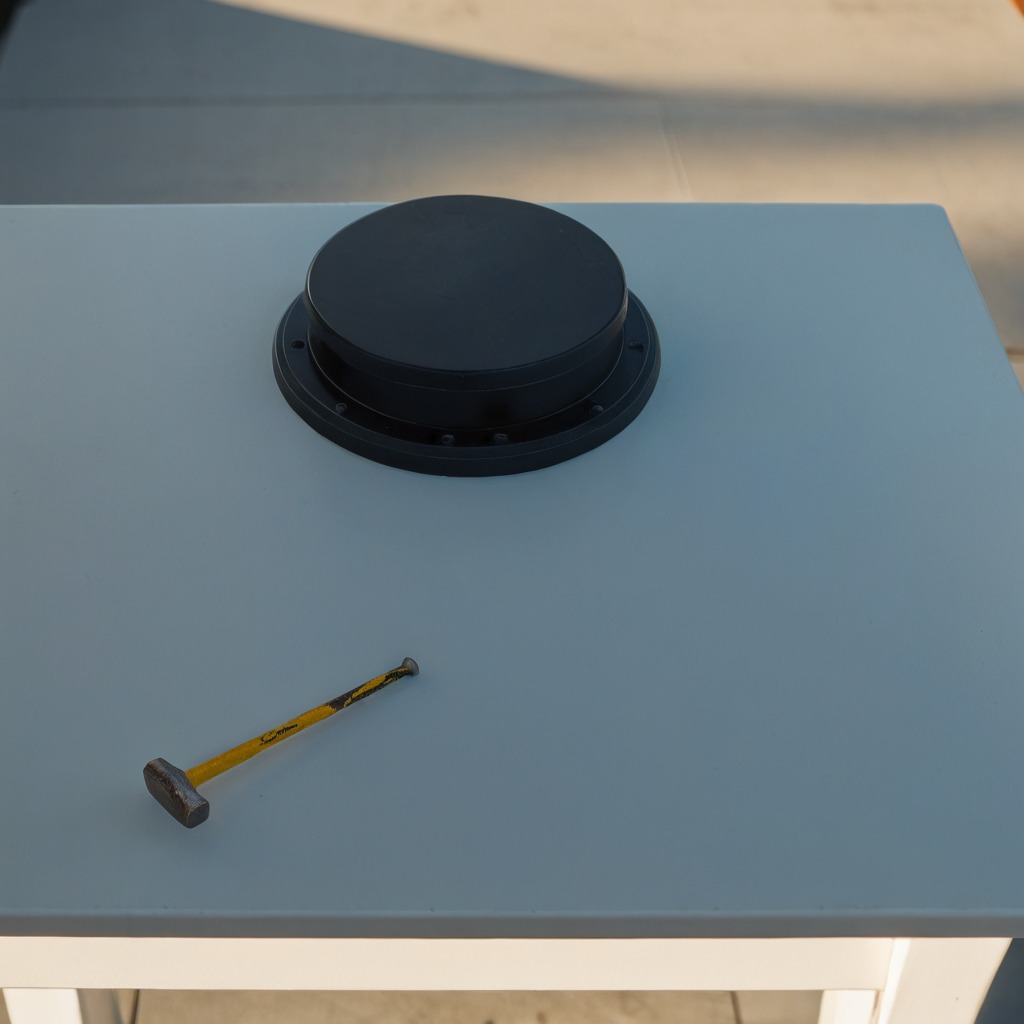
A hammer lies on a clean utility table in a temporary outdoor tool station afternoon light present textured surface